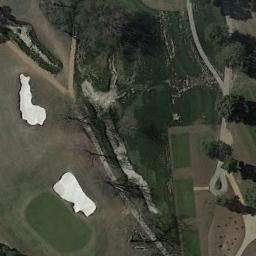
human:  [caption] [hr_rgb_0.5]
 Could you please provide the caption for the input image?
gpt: The golf course has some putting greens, Fairways, Roads, Barrier trees and two sandpits .

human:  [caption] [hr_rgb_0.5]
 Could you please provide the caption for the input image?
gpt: Two similar-sized bunkers next to each other .

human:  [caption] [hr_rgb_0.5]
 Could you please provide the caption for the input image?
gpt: There are a few bunkers and a few paths on the large green lawn on the golf course and many trees .

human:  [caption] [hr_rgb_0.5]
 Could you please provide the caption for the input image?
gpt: There are many trees near the golf course .

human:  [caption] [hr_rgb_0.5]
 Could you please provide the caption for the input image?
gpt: There are two bunkers and some withered trees on the golf course .